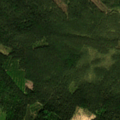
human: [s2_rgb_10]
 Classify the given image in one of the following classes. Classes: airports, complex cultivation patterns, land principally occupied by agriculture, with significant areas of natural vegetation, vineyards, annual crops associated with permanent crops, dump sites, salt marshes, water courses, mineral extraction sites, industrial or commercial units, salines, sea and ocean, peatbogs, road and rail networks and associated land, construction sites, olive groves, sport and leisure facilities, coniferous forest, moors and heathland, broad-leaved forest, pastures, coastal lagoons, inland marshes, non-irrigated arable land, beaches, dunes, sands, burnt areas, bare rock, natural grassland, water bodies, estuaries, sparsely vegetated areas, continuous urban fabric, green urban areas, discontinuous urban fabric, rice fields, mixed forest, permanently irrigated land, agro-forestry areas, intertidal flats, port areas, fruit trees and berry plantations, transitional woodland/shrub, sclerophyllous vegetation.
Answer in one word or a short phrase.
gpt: coniferous forest, mixed forest